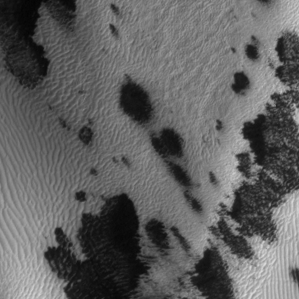
Label: frost